Question: I have the following function (in Matlab) which will calculate the concordance index for a given set of predictions and observed values:
'''
function civalue = CI(predval)
% FUNCTION civalue = CI(predval)
%
% DESCRIPTION:
% - This function will calculate the concordance index. Not suitable for
% big vectors. O(n^2) time function.
%
% INPUTS:
% 'predval' a n-by-2 matrix, where the first column consists of the
% prediction values and the second column the actual label values.
%
% OUTPUT:
% 'civalue' the CI-value.
N = 0;
hSum = 0;
for i = 1:size(predval, 1)
yi_pred = predval(i, 1);
yi_val = predval(i, 2);
for j = i+1:size(predval, 1)
yj_pred = predval(j, 1);
yj_val = predval(j, 2);
if yi_val ~= yj_val
N = N + 1;
if (yi_pred < yj_pred && yi_val < yj_val) || (yi_pred > yj_pred && yi_val > yj_val) % Order correct
hSum = hSum + 1;
elseif (yi_pred < yj_pred && yi_val > yj_val) || (yi_pred > yj_pred && yi_val < yj_val) % Order opposite
hSum = hSum + 0;
elseif yi_pred == yj_pred % Random
hSum = hSum + 0.5;
end
end
end
end
civalue = hSum / N;
'''
My function has a time complexity of O(N^2). The idea of the code is to do pairwise comparisons between data points. Any ideas how I could reduce the time complexity of my code?
The idea behind the CI-value or C-index, is to measure how well a prediction model was able to rank data points into correct order. What you give to this function is a set of observed values X and their corresponding predictions Y. The function will do the ranking comparison between data points that have different observed values, because they obviously have a ranking.
For example, lets say you have a two observed values for some variable, e.g. stock price: P1 = 5$, P2 = 7$
Now we create a model that will try to predict the stock prices. Lets say we builded our model and tested its ability to predict the stock price and for the two data points P1, P2 it predicted the values Y1 = 5.5$ and Y2 = 8$.
Now you can see that the model got the ORDER correct, P1 < P2 && Y1 < Y2 but not the absolute value. This is useful when we need to make selections between a set of alternatives, e.g. which stock should I buy that will increase in value most etc.
Thank you for all help! Please let me know if you need any more information etc. :)
Here is the comparison between my own and Martin's implementation:

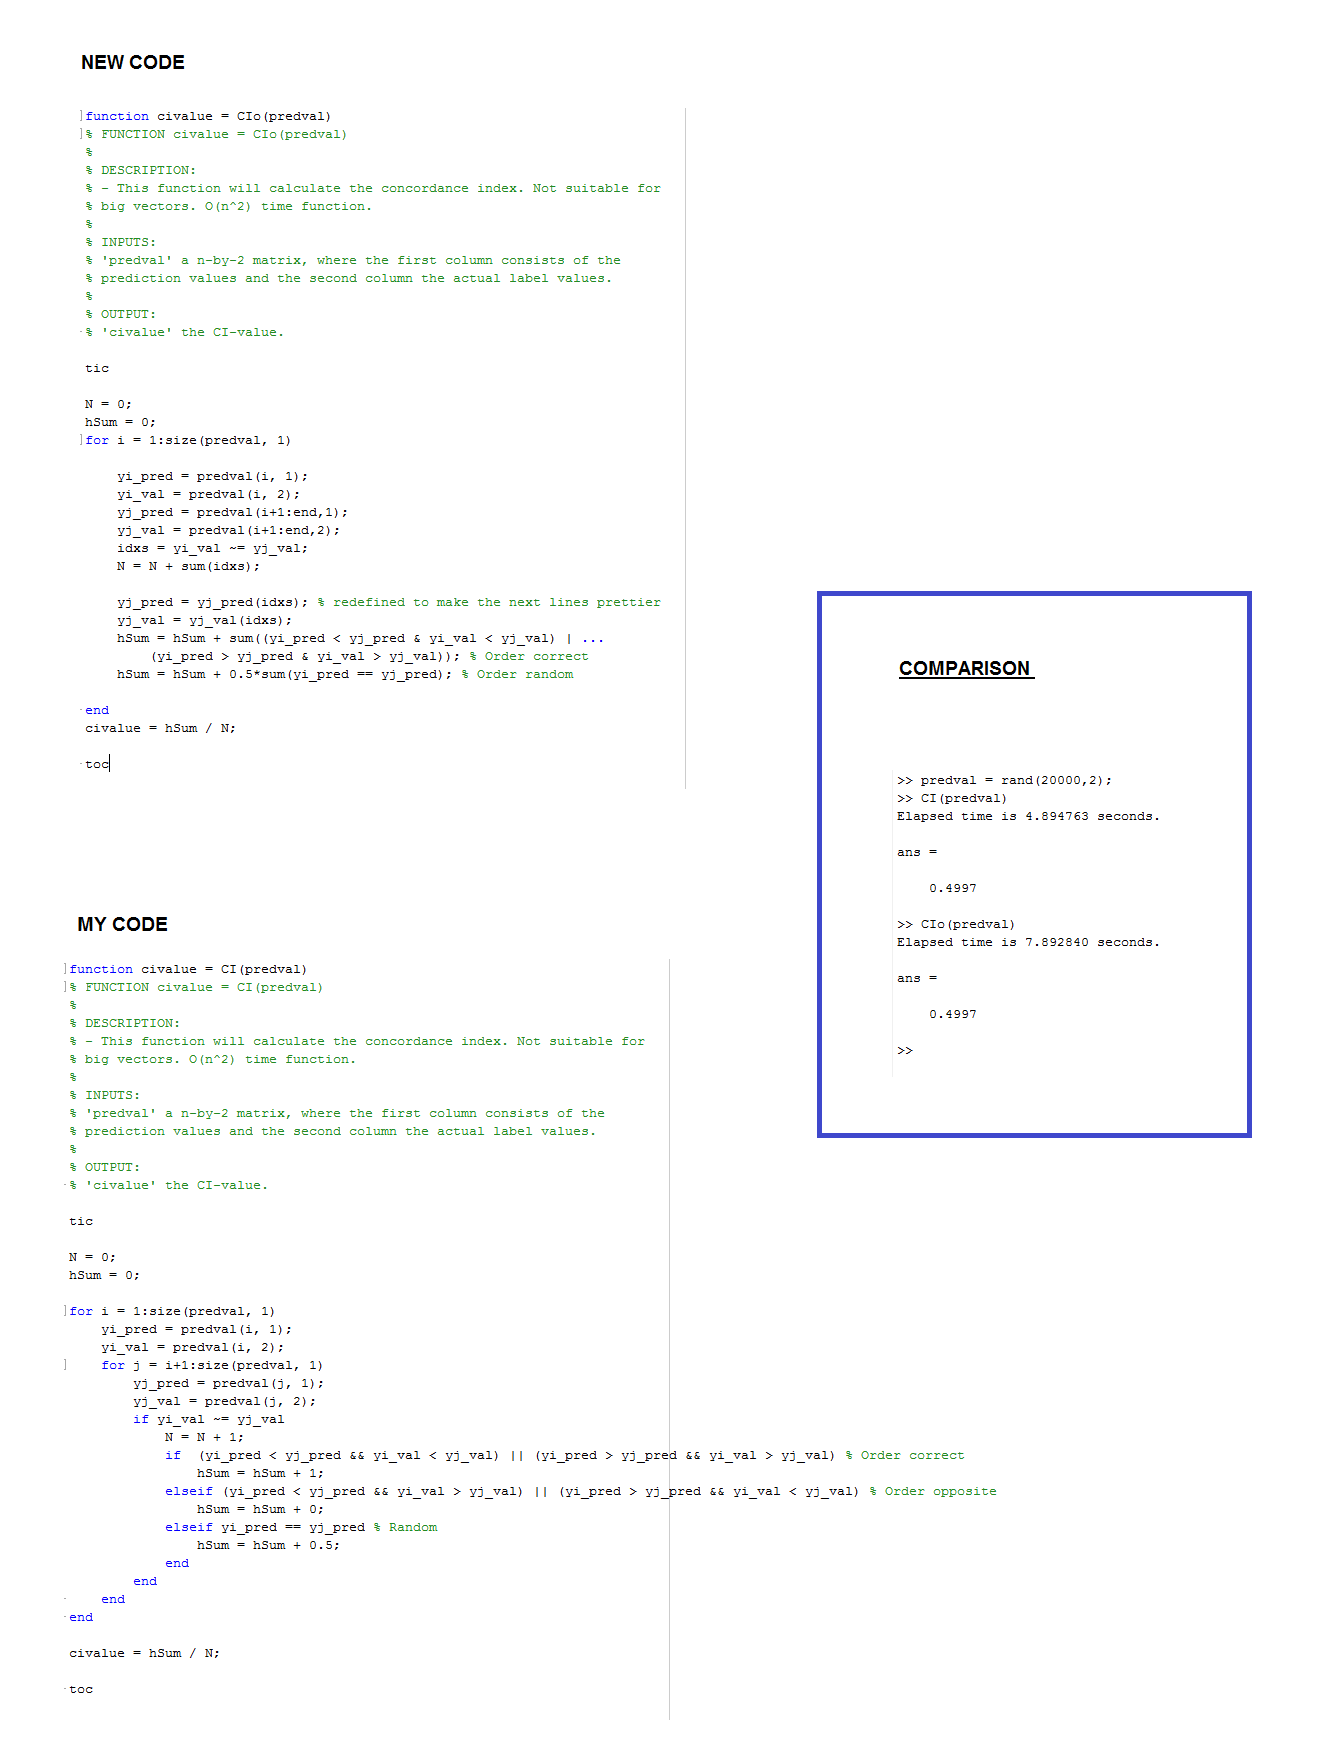
Answer: You can significantly improve the run-time by vectorizing the inner loop. The code below can be optimized further (at the expense of legibility). On my machine, using random input, the code runs about 50x faster and produces the same results. (Random input is probably a bad test-case, as the '==' branches will never execute)
'''
N = 0;
hSum = 0;
for i = 1:size(predval, 1)
yi_pred = predval(i, 1);
yi_val = predval(i, 2);
yj_pred = predval(i+1:end,1);
yj_val = predval(i+1:end,2);
idxs = yi_val ~= yj_val;
N = N + sum(idxs);
yj_pred = yj_pred(idxs); % redefined to make the next lines prettier
yj_val = yj_val(idxs);
hSum = hSum + sum((yi_pred < yj_pred & yi_val < yj_val) | ...
(yi_pred > yj_pred & yi_val > yj_val)); % Order correct
hSum = hSum + 0.5*sum(yi_pred == yj_pred); % Order random
end
'''
The complexity of the function is still O(n^2), though.